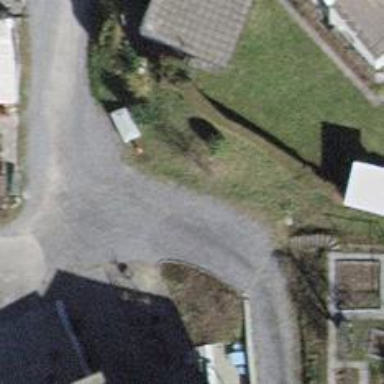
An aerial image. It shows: Alleyway designated as service road.